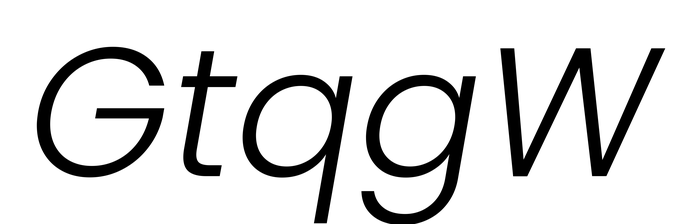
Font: Poppins-LightItalic